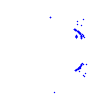
Particle: proton